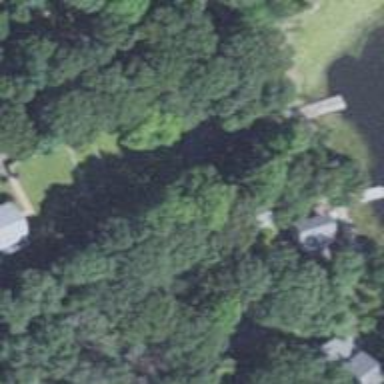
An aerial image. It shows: Driveway.